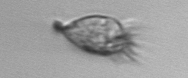
Label: Paratontonia_gracillima